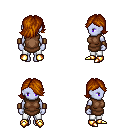
a pixel art fantasy rpg character, female body template, dark elf, purple skin, brown tunic, white pants, brunette swoop hairstyle, leather bracers, gold boots, four views (front, back, left, right), 2x2 character sprite sheet, small pixel art, hard edges, no anti-aliasing